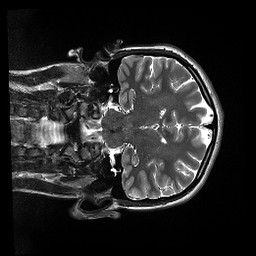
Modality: T2w
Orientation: coronal
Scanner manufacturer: siemens
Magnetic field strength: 3 T
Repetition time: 13.52 s
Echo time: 0.088 s